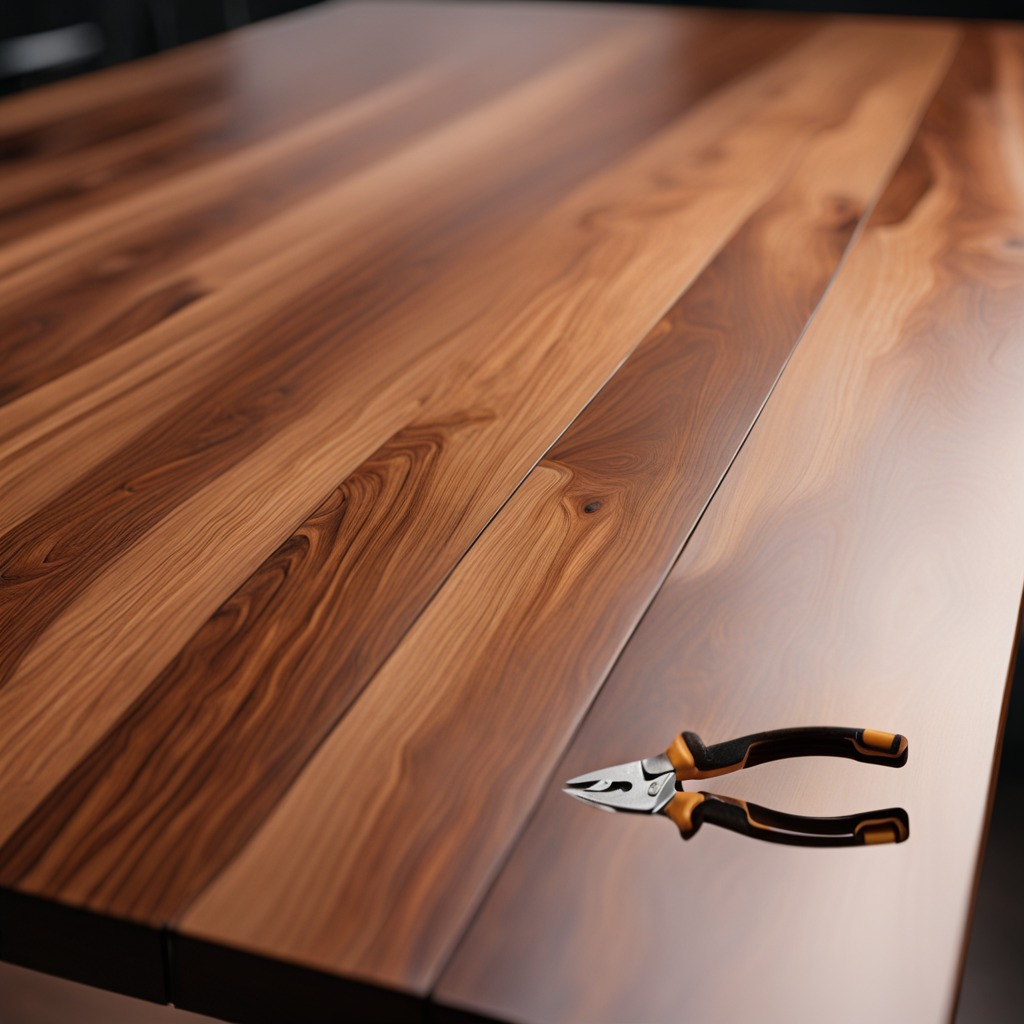
A plier is lying on the wooden table.